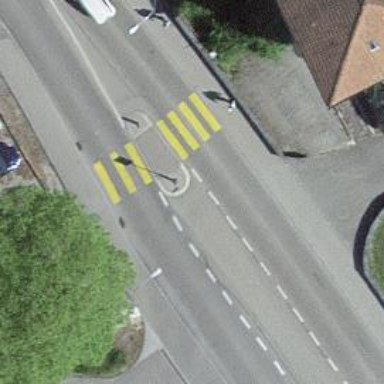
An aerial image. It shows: Zebra crossing on the road.